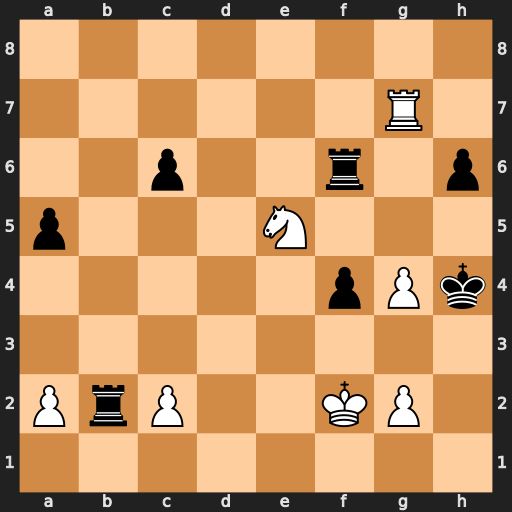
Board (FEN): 8/6R1/2p2r1p/p3N3/5pPk/8/PrP2KP1/8
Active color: w
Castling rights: -
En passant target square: -
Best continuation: Nf3#